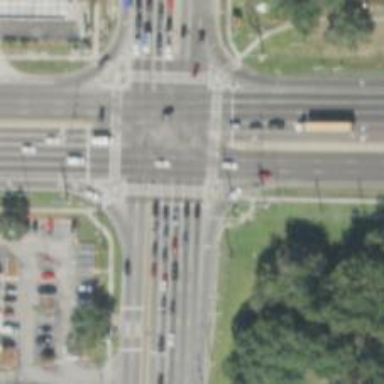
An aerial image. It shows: Zebra crossing on the road.